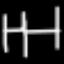
Label: chair